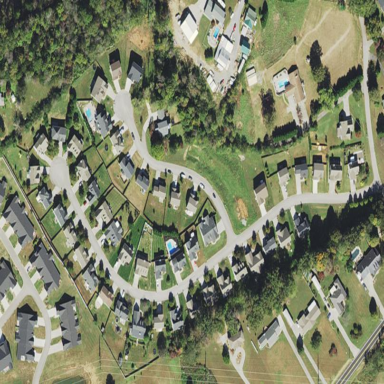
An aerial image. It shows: Residential area composed of single-family homes.